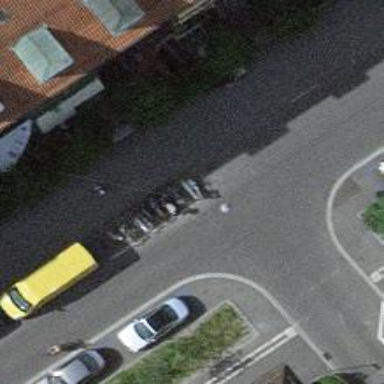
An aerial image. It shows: Bicycle parking area with bollard.